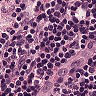
Metastatic tissue present: no